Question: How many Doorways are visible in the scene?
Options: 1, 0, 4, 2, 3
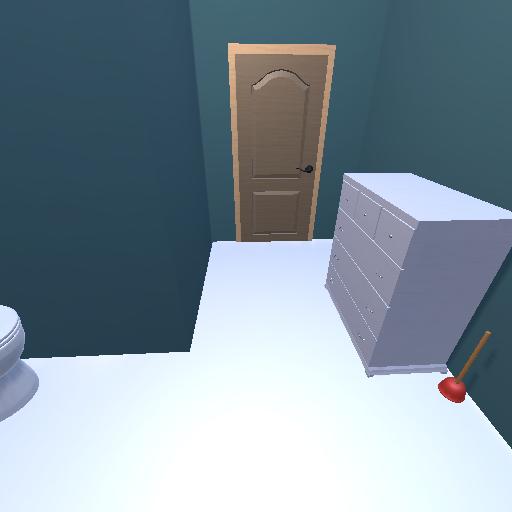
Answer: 1